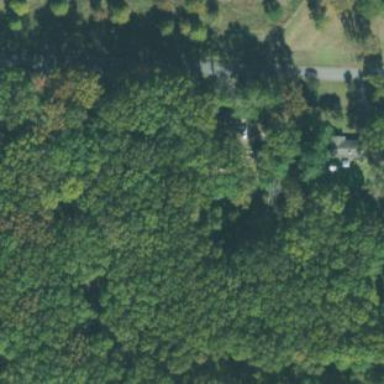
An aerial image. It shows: Forest area.